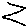
Label: zigzag